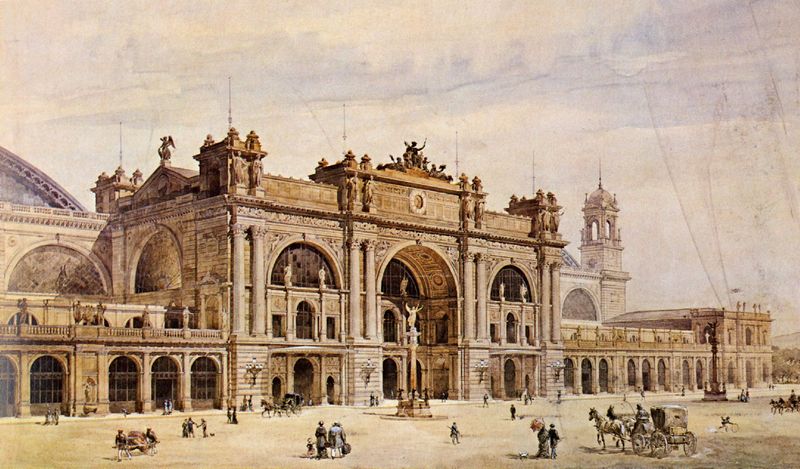
Titel: Wettbewerbsentwürfe für den Frankfurter Hauptbahnhof
Schlagwörter: himmel, menschen, fenster, paris, säulen, haus, schloss, architektur, statue, mauer, kutsche, platz, pilaster, figuren, uhr, bögen, türme, portal, statuen, spaziergänger, petersdom, neogotik, mailand, maal